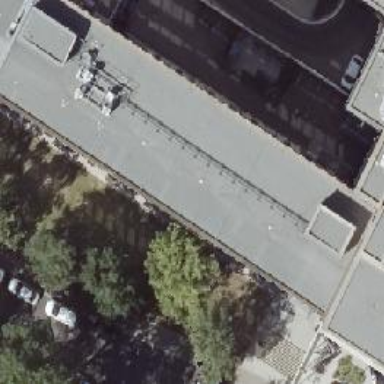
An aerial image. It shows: Office building with flat roof.